Current action and preconditions to check: path_clear

Your task: For each precondition in the list above, predict whether it will hold at this action.

Consider the current scene as observed from the mobile robot's camera, and analyze the predicted future states of all dynamic agents (e.g., people, animals, vehicles, or any moving entities) within the NEXT SECOND.

IMPORTANT: Only answer "very likely" if you are absolutely certain—based on strong, clear evidence—that a dynamic agent will violate the precondition in the predicted future state. Do NOT answer "very likely" for unlikely, ambiguous, or low-probability risks.

Ask yourself for each precondition: Is there a high probability, with clear and convincing evidence, that the predicted future states of any dynamic agent will interfere with the predicted future state of the currently executing action within the NEXT SECOND, causing that precondition to fail?

Assess the risk level based on these predictions. Use "likely" or "very likely" if motions create a clear risk of interference.

Use "neutral" or "improbable" if agents are nearby but their predicted paths are clearly diverging or non-conflicting.

Failure Risk Categories: "very improbable", "improbable", "neutral", "likely", "very likely"

Answer Format: Output ONLY the probability_of_failure value from these categories: "very improbable", "improbable", "neutral", "likely", "very likely"

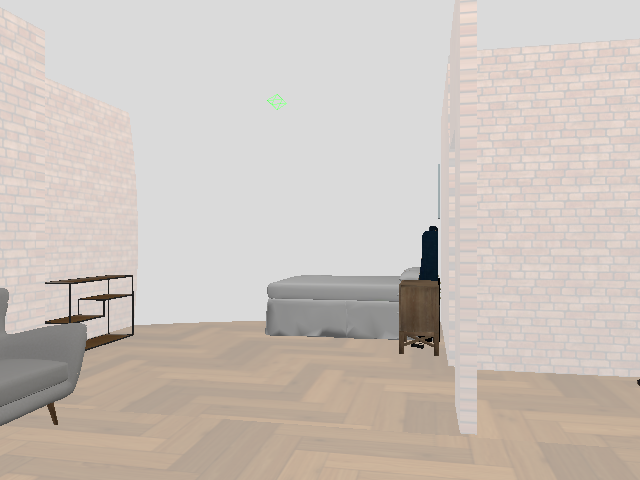

Answer: very improbable